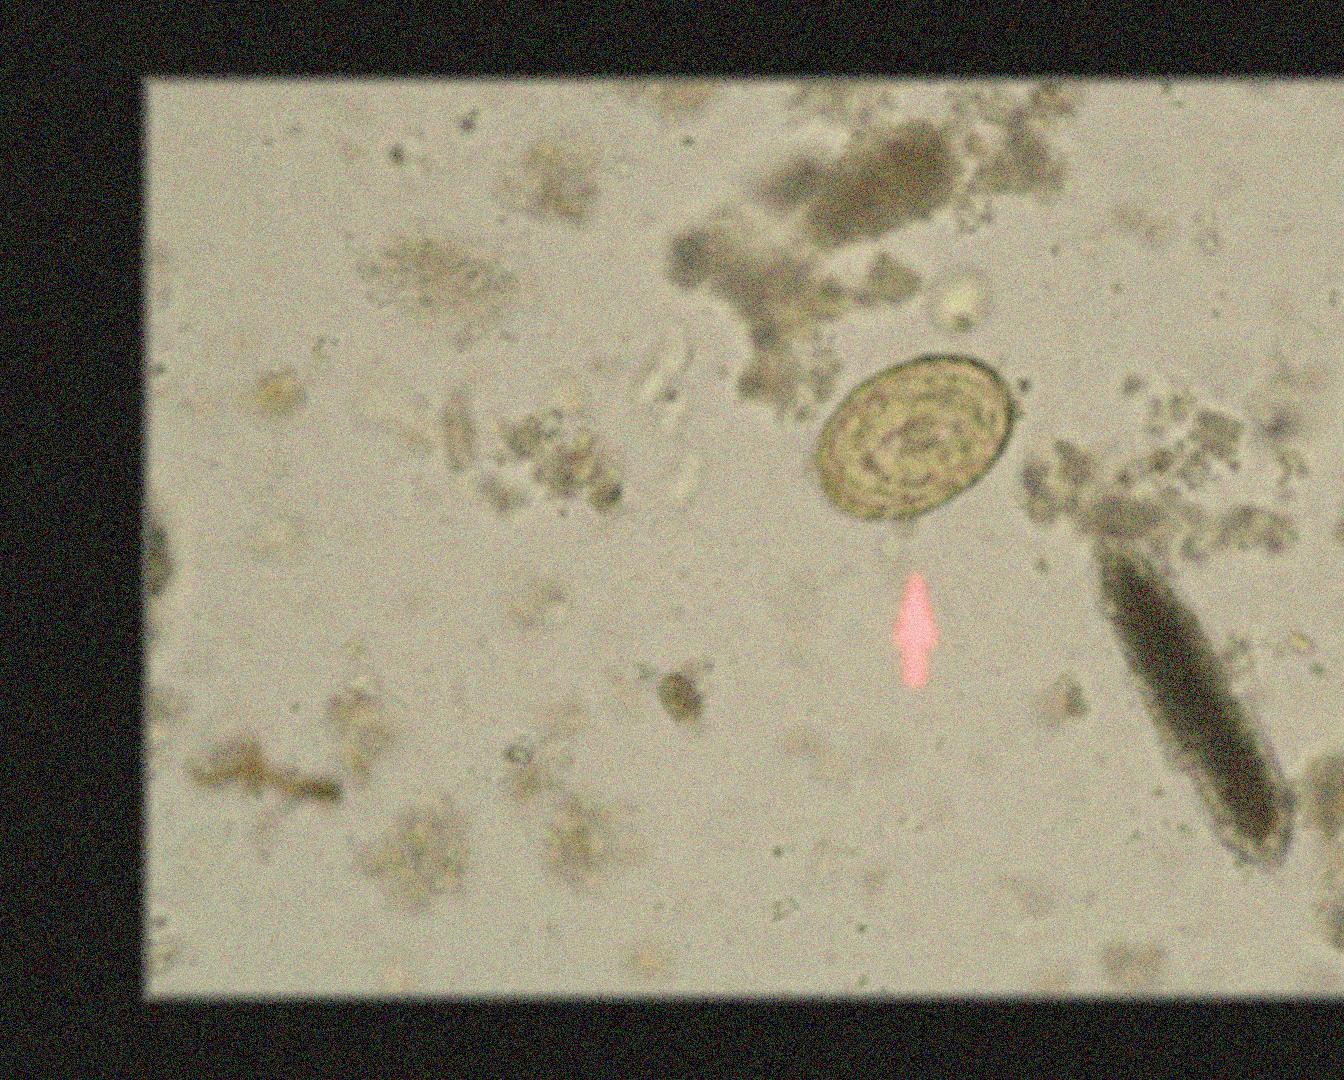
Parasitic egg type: Ascaris lumbricoides